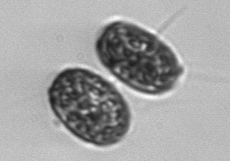
Label: Thalassiosira